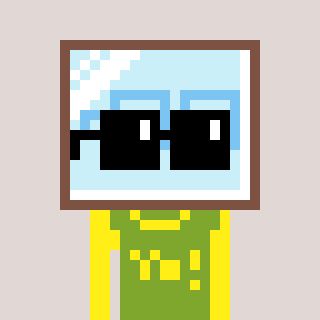
a pixel art character with square black sunglasses, a mirror-shaped head and a slimegreen-colored body on a warm background